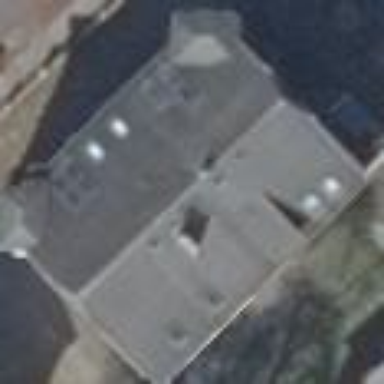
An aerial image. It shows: Half-hipped roof shape on the apartments building.